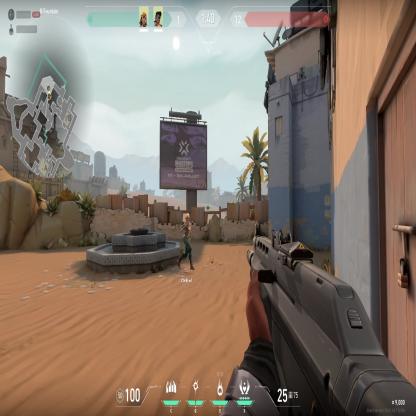
Label: teammate